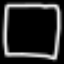
Label: square